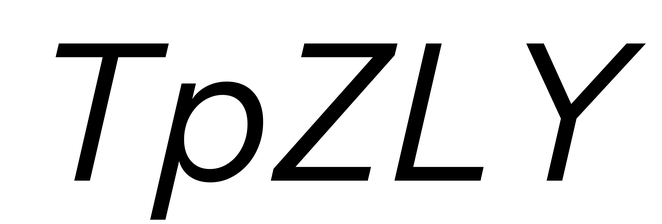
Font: InstrumentSans-Italic_Italic